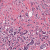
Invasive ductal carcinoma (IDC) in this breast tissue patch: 1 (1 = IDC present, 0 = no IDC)